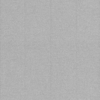
Label: dusty